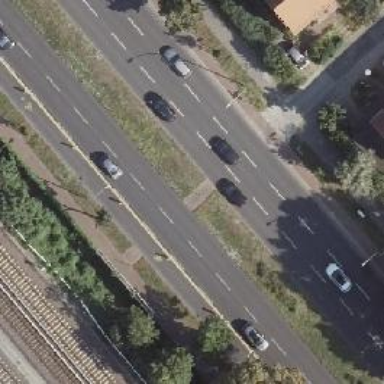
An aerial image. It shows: Unmarked footway crossing with pedestrian island.